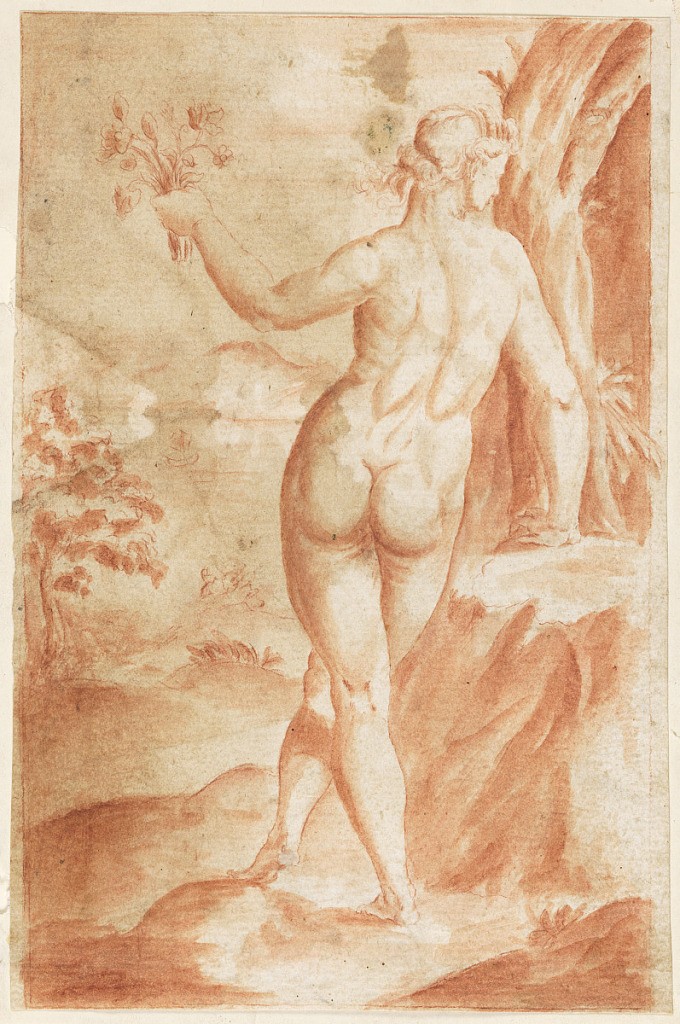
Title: Study of a Nude Figure Outdoors
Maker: Hendrik Goltzius, Netherlandish, 1558 – 1617
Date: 1580–1620
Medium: Red crayon, brush and rose wash on paper
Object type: Drawing
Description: Shown from the back, standing beside and leaning with the right hand upon the trunk of a tree. The left hand raises a bunch of flowers. A view of a lake is at left. Framing lines.